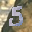
Label: 5